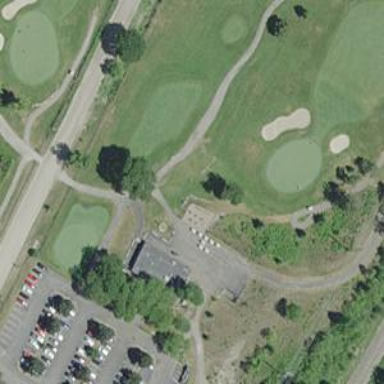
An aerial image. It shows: Service road designated as golf cart path.